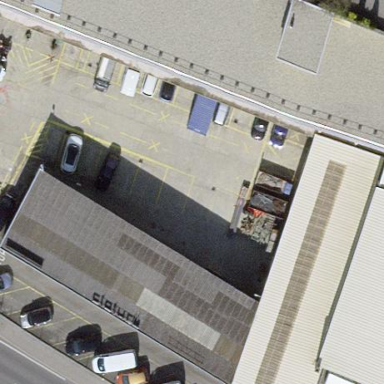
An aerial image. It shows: Flat-roofed commercial building.